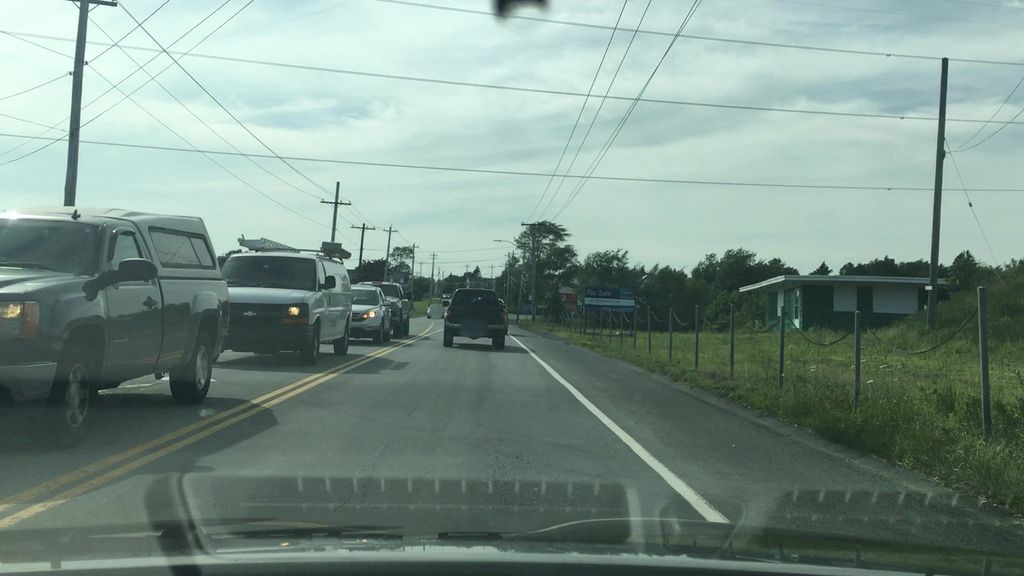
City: halifax